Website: ulta-beauty
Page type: customer-info-address
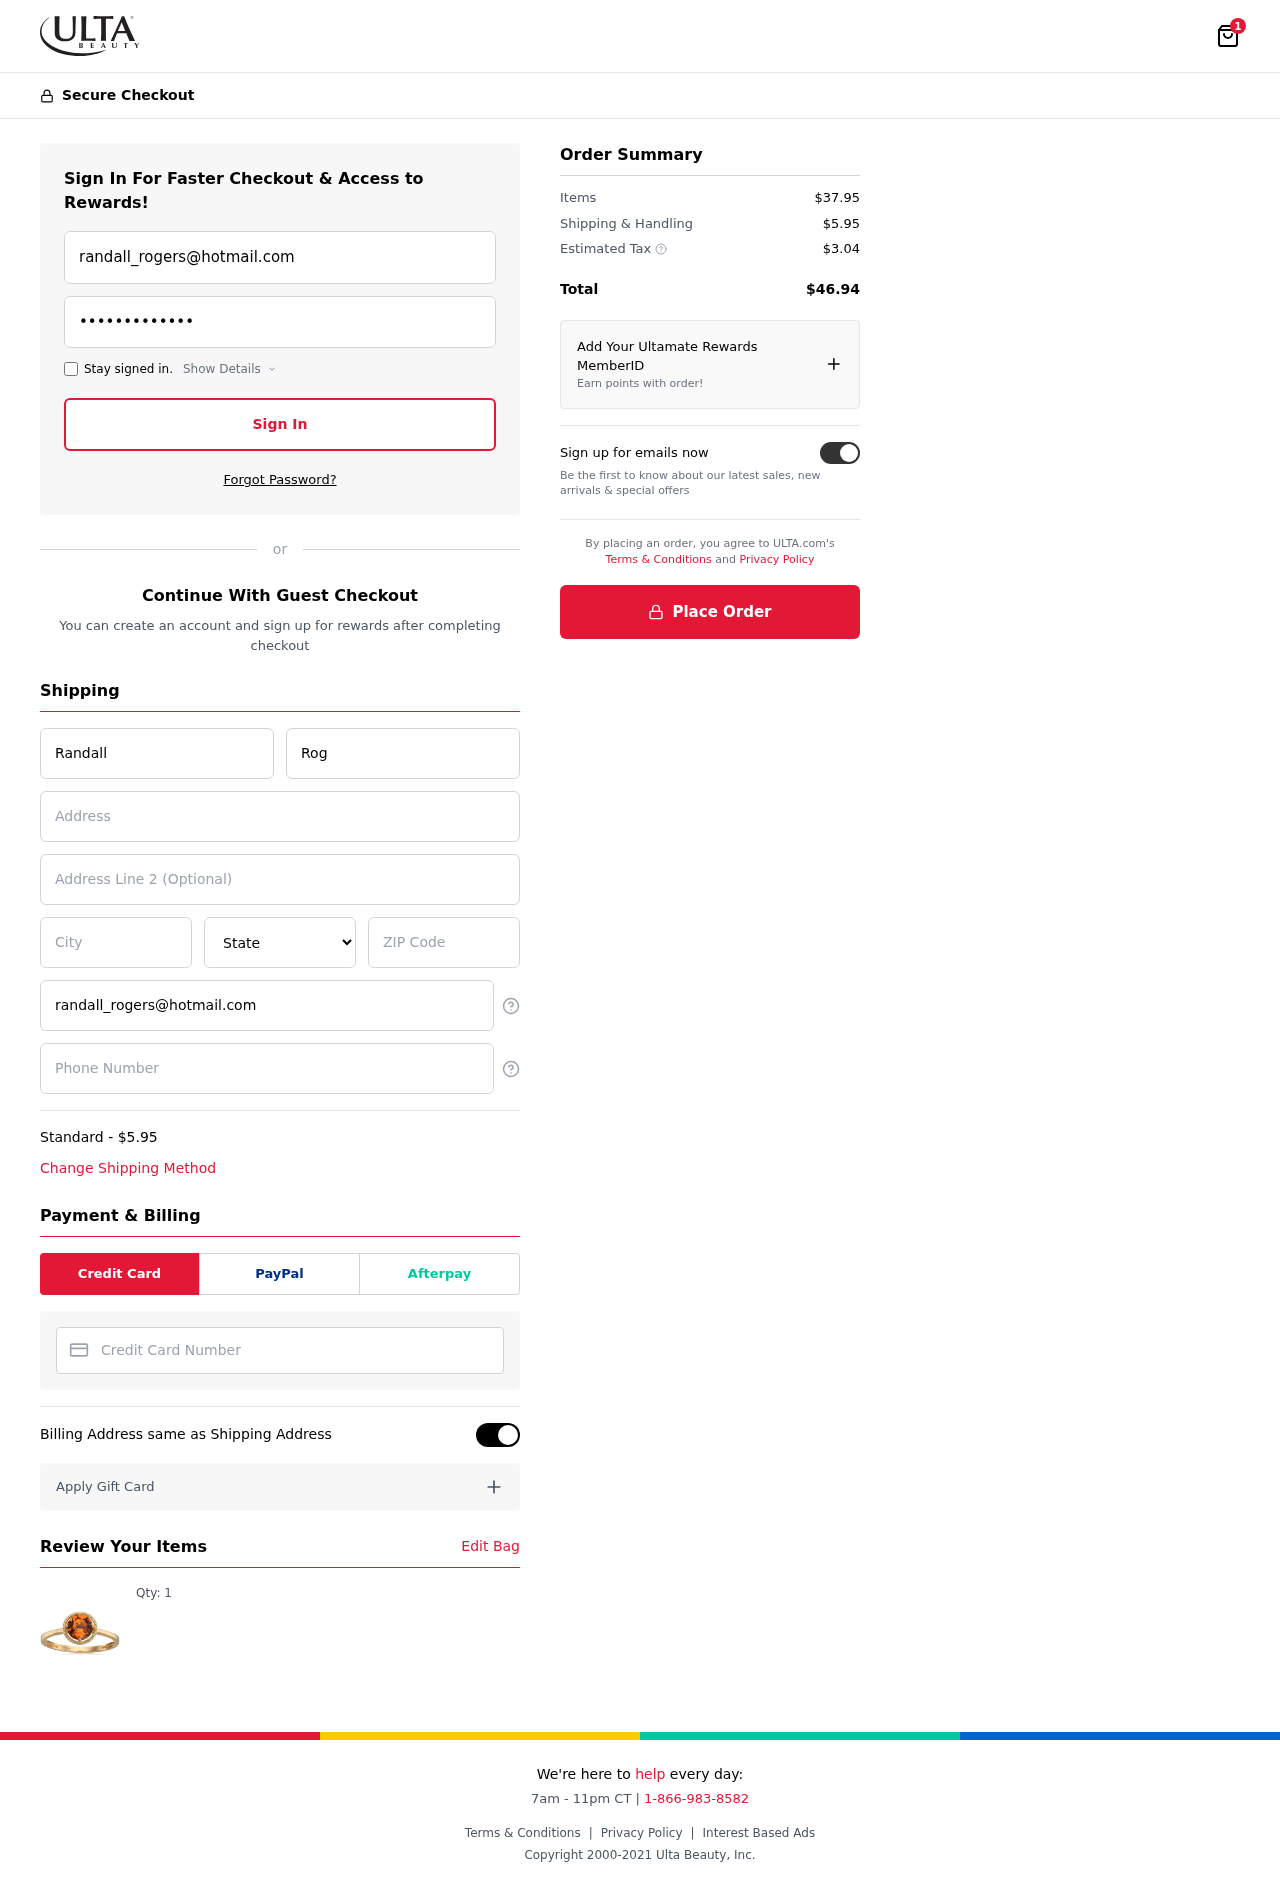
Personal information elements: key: PII_CARD_NUMBER
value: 3487 3889 0268 275
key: PII_CITY
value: East Julie
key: PII_EMAIL
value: randall_rogers@hotmail.com
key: PII_FIRSTNAME
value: Randall
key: PII_LASTNAME
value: Rogers
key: PII_PHONE
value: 9173607832
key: PII_POSTCODE
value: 02139
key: PII_STATE
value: Delaware
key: PII_STREET
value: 845 Michael Isle Apt. 028
Product elements: key: PRODUCT1_QUANTITY
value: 1
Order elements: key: ORDER_NUM_ITEMS
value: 1
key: ORDER_SHIPPING_COST
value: $5.95
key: ORDER_ITEMS_TOTAL
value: $37.95
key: ORDER_SHIPPING_COST2
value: $5.95
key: ORDER_TAX
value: $3.04
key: ORDER_TOTAL
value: $46.94